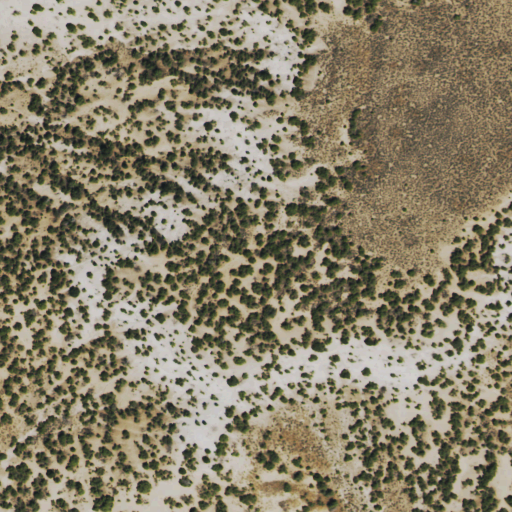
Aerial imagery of mountain in Colorado named Vermillion Mesa containing shrub and evergreen forest